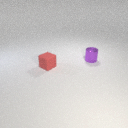
small purple metal cylinder behind small red rubber cube